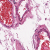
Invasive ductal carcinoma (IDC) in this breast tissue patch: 0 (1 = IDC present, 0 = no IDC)